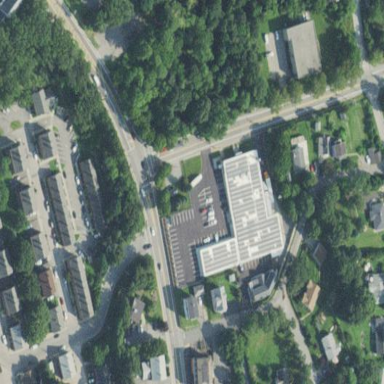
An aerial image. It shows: Commercial area.